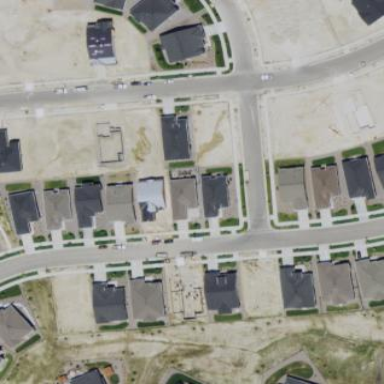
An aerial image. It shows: Residential area consisting of single-family homes.